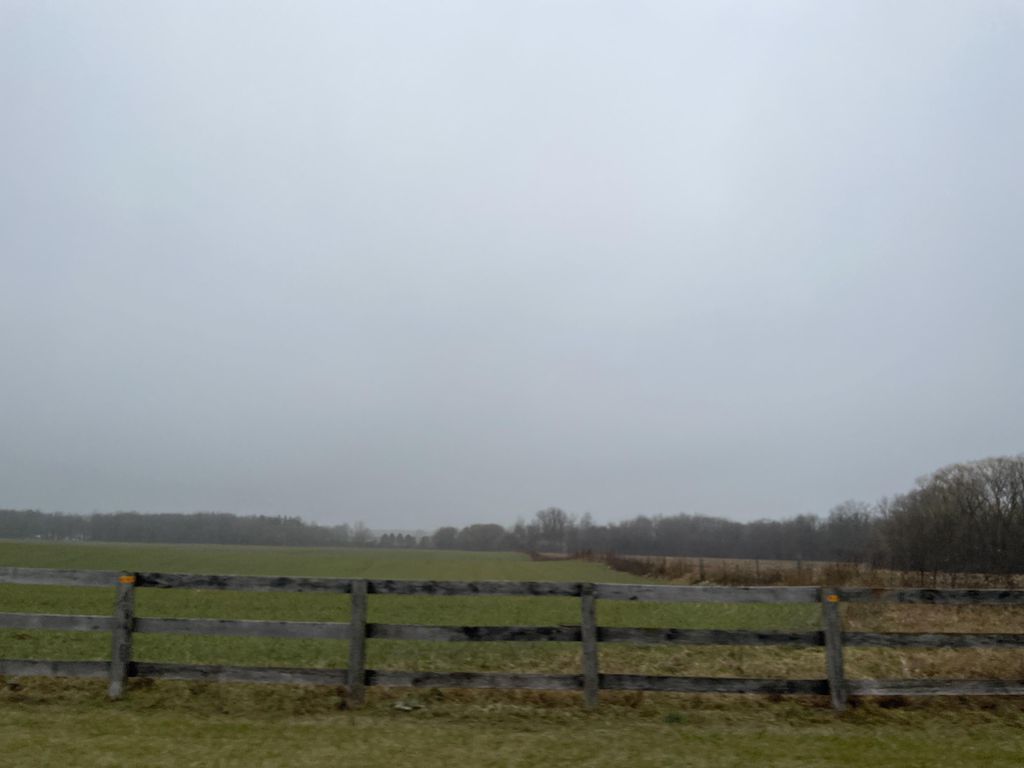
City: kitchener-waterloo